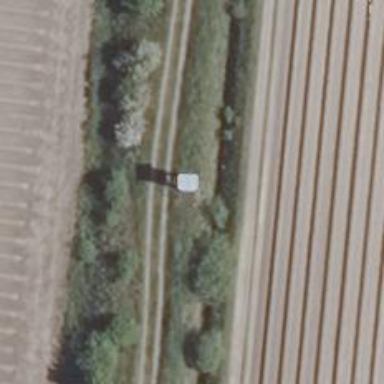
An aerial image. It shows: Shelter that serves as hunting stand.